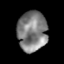
Tissue: lung
Cell type: Epithelial cells
Senescence score: 0.2293
Nuclear area (px): 1153
Mean DAPI intensity: 128.5